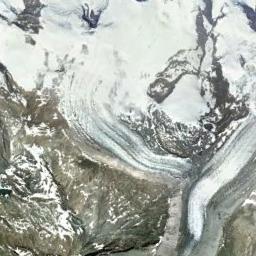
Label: snowberg